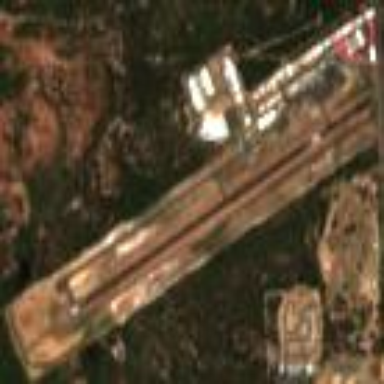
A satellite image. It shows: Public aerodrome or airport.